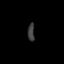
Tissue: lung
Cell type: Epithelial cells
Senescence score: 0.2143
Nuclear area (px): 117
Mean DAPI intensity: 59.752